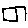
Label: square